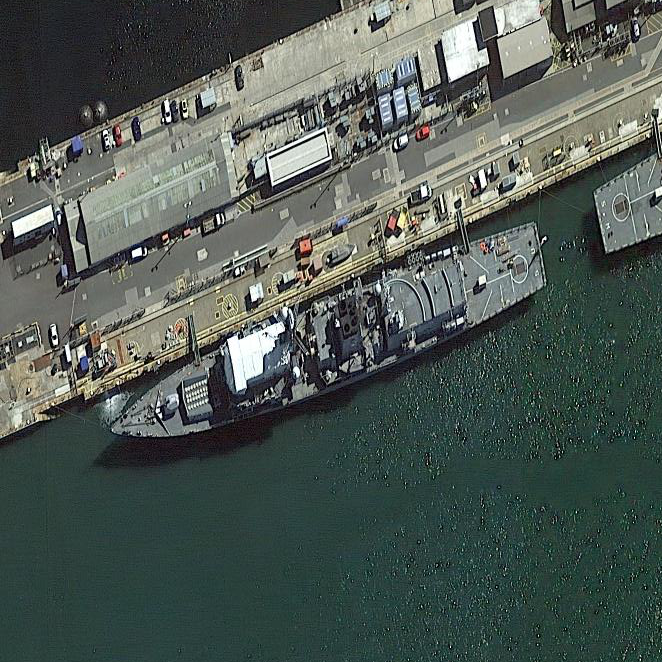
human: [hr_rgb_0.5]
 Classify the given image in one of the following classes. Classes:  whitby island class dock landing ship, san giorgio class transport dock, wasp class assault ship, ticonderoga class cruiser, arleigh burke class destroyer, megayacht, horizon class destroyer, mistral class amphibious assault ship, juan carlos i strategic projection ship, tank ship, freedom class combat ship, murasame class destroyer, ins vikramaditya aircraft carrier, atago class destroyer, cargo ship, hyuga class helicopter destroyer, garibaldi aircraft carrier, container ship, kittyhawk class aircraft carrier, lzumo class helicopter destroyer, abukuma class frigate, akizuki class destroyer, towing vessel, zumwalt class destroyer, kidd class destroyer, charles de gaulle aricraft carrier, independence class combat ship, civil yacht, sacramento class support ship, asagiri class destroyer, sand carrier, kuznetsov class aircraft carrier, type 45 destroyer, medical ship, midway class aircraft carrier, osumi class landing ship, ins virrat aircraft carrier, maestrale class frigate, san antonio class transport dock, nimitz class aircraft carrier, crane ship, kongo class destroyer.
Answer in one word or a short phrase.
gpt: Type 45 destroyer